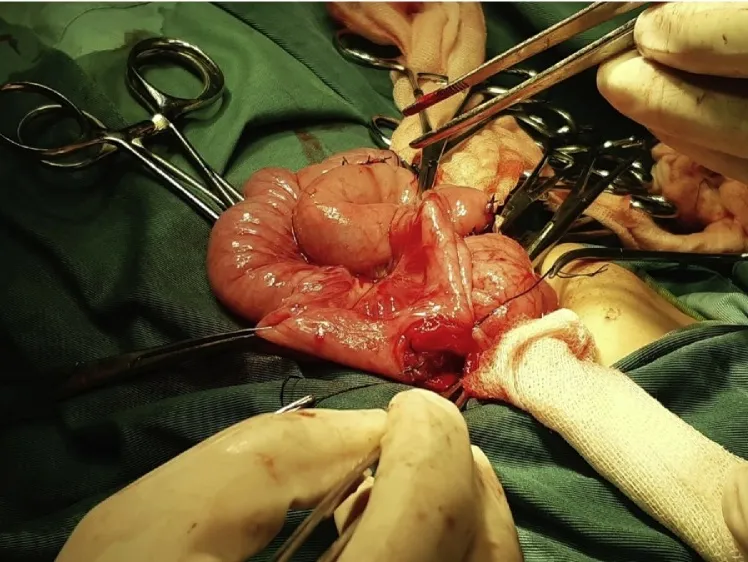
Gastrojejunostomy and Braun anastomosis were performed for the patient.
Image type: medical_photograph (other_medical_photograph)